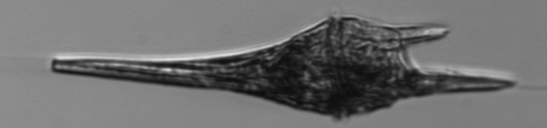
Label: Tripos_furca